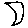
Label: moon